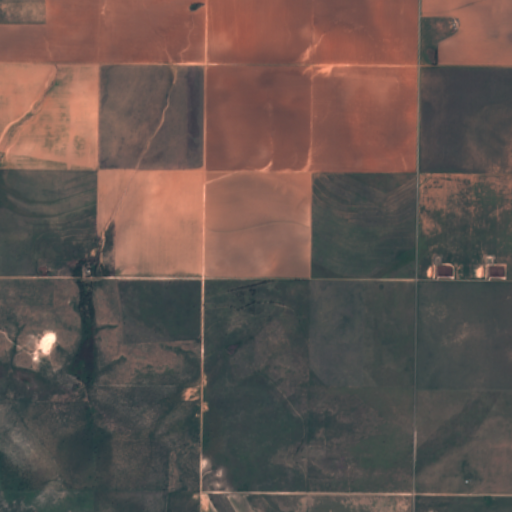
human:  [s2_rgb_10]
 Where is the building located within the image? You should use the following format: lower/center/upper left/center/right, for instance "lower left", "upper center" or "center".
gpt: The building is located in the lower right of the image.
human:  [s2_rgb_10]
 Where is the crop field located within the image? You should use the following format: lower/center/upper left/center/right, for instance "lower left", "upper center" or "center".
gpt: There is no crop field in the image.